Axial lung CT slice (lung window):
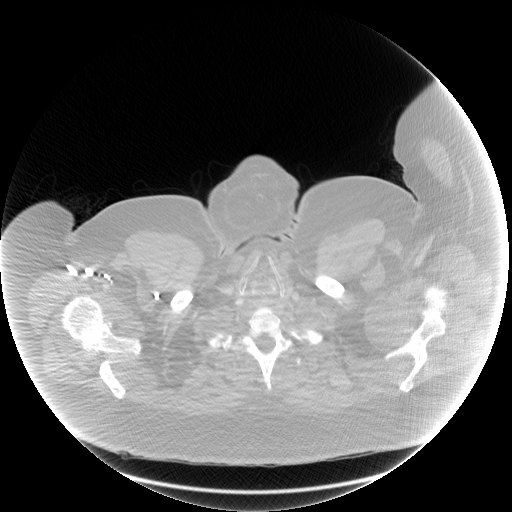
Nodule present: no